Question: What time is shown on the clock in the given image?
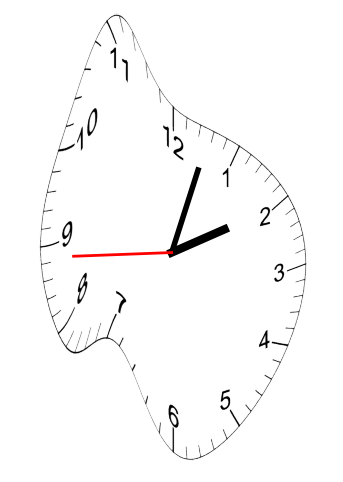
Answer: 02:02:44